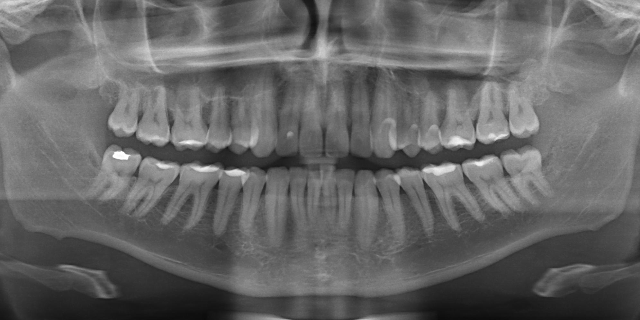
adult